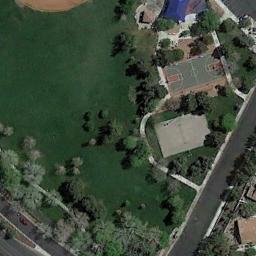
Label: basketball_court